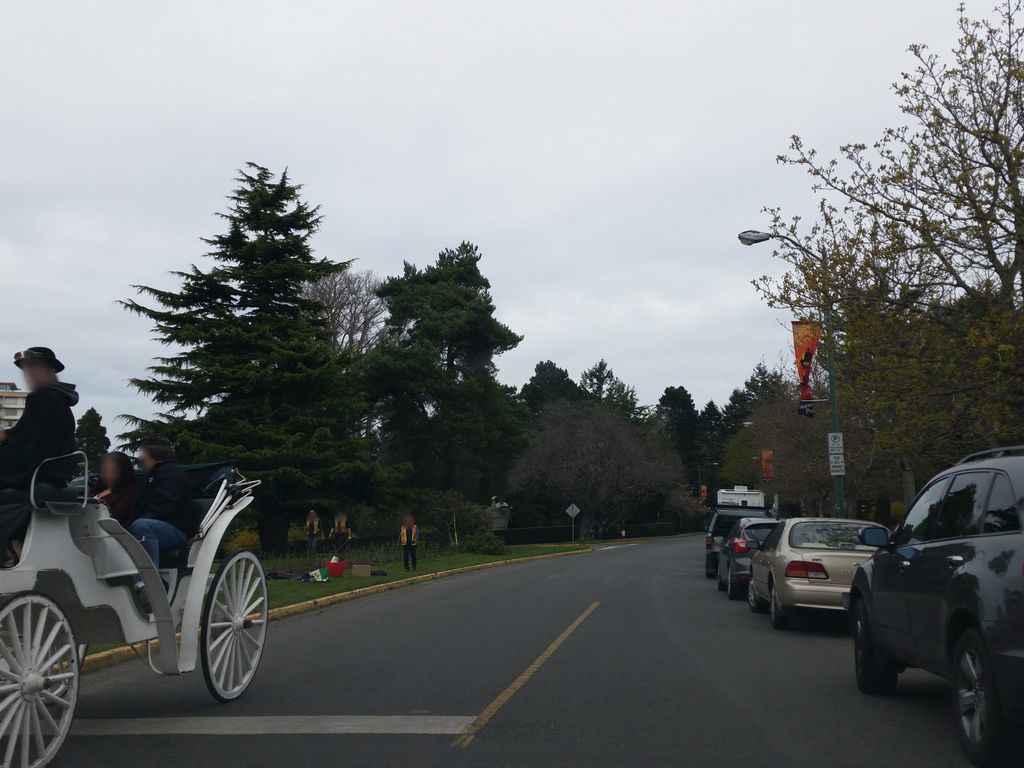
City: victoria